Question: I have a dataframe with 150 columns and 800 rows. Each row represents a sample, which belongs to one of 5 classes. Therefore all samples are pre-classified. I need to create 150 boxplot charts, one for each column (variable), showing the distribution of the data between the classes, for that variable.
I managed to build a code to generate the graphs, but I have to adjust by hand each of the 150 lines to indicate the location of the graph, which is a sequence [0,0], [0,1], [0,2], [1,0], [1,1], [1,2] etc., as well as the y, which could come from a list, but I don't know how to do this.
Below is an example of how it looks like. The first 9 I did by hand, but to do the other 150 would be a lot of work. It should be possible to automate this, I think, but I don't know how. Does anyone have an idea?
'''
fig, axes = plt.subplots(3, 3, figsize=(18, 12))
fig.suptitle('SAPIENS BOXPLOTS')
sns.boxplot(ax=axes[0, 0], data=sapiens, x='classe', y='meanB0')
sns.boxplot(ax=axes[0, 1], data=sapiens, x='classe', y='meanB1')
sns.boxplot(ax=axes[0, 2], data=sapiens, x='classe', y='meanB2')
sns.boxplot(ax=axes[1, 0], data=sapiens, x='classe', y='meanB3')
sns.boxplot(ax=axes[1, 1], data=sapiens, x='classe', y='meanB4')
sns.boxplot(ax=axes[1, 2], data=sapiens, x='classe', y='varB0')
sns.boxplot(ax=axes[2, 0], data=sapiens, x='classe', y='varB1')
sns.boxplot(ax=axes[2, 1], data=sapiens, x='classe', y='varB2')
sns.boxplot(ax=axes[2, 2], data=sapiens, x='classe', y='varB3')
'''

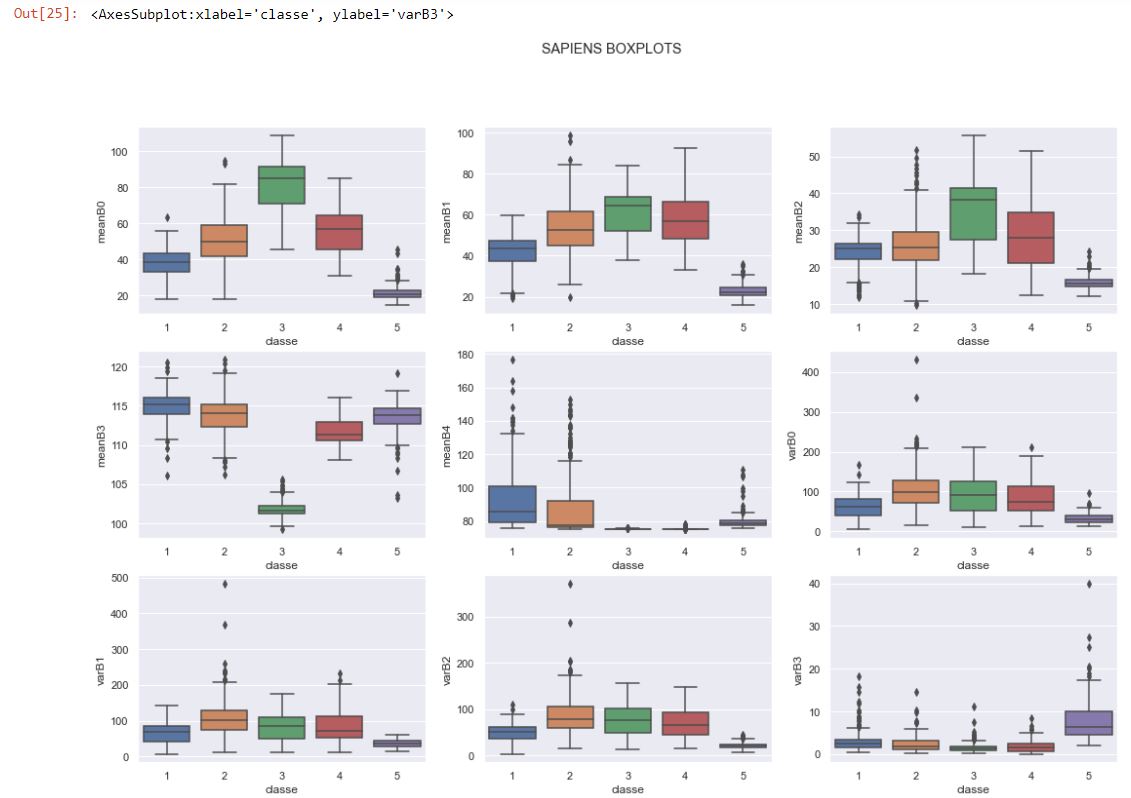
Answer: First, you need to assign columns of 'sapiens' which will be your 'y' for each boxplot. Assuming that your first column is 'classe' and you want to plot every column after that column, this is how you do it:
'''
# get y values
y_labels = sapiens.columns[1:]
'''
Next, decide on 'figsize', 'nrows', and 'ncols' for 'plt.figsize'. And finally start drawing using a loop.
'''
import math
# calculate figure size
ncols = 3
nrows = math.ceil(len(y_labels) / 3)
figsize = (ncols * 6, nrows * 4)
# assign fig and axes
fig, axes = plt.subplots(nrows=nrows, ncols=ncols, figsize=figsize)
fig.suptitle('SAPIENS BOXPLOTS')
# set y_labels index
y_idx = 0
# drawing plots
for axs in axes:
for ax in axs:
sns.boxplot(ax=ax, data=sapiens, x='classe', y=y_labels[y_idx])
## update y_idx
y_idx += 1
'''